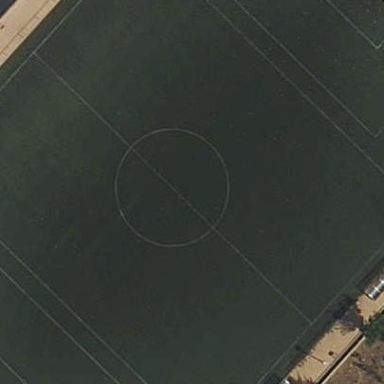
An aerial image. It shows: Soccer pitch with artificial turf for leisure sports activities.